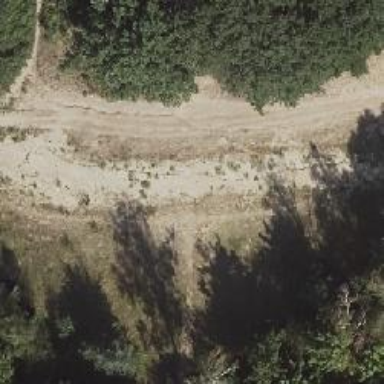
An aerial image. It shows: Sandy path.